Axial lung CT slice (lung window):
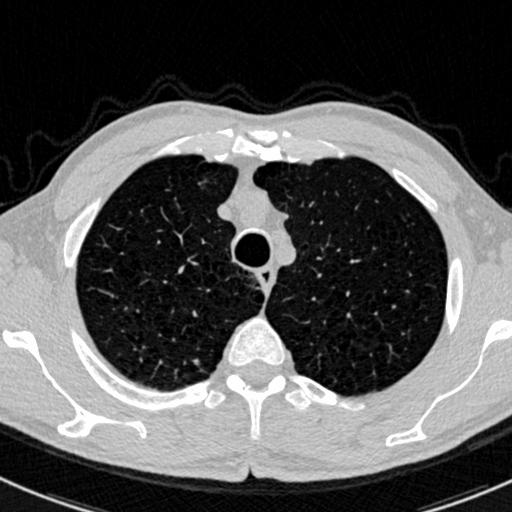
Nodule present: no